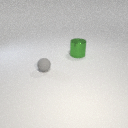
small gray rubber sphere in front of large green metal cylinder